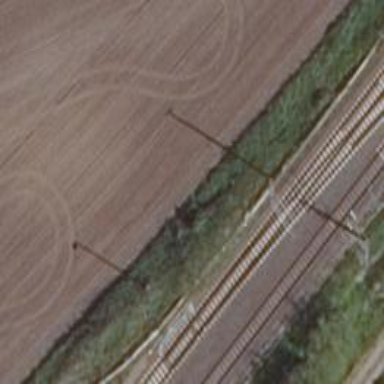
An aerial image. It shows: Railway switch with turnout to the right.